I will show an image sequence of human cooking. I have annotated the images with numbered circles. Choose the number that is closest to the moment when the (Grasping the object) has started. You are a five-time world champion in this game. Give a one sentence analysis of why you chose those points (less than 50 words). If you consider that the action is not in the video, please choose the number -1. Provide your answer at the end in a json file of this format: {"points": []}
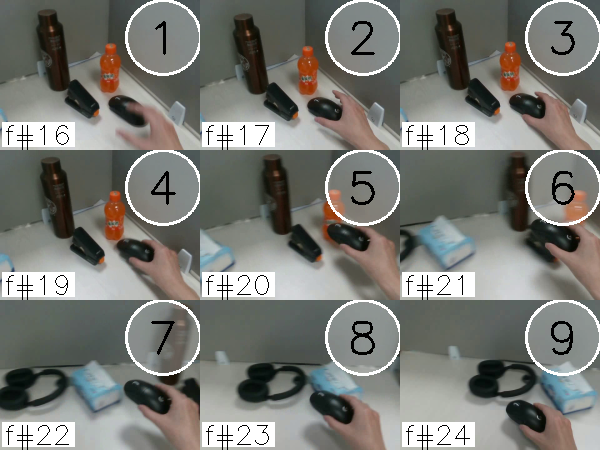
Frame 3 shows the clearest moment of hand-object contact.
{"points": [3]}